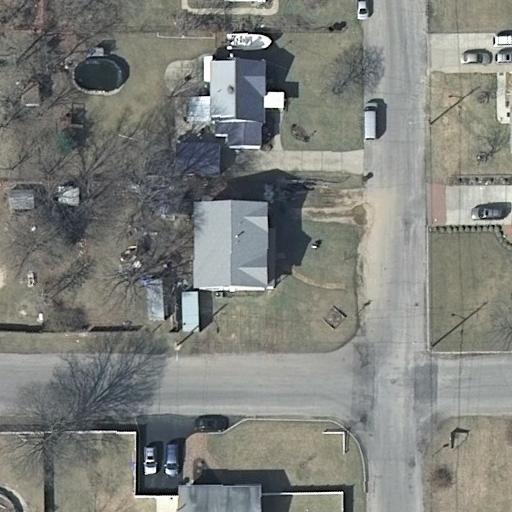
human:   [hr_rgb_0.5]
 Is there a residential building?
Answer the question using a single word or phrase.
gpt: yes

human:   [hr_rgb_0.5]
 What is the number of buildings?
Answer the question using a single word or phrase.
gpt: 5

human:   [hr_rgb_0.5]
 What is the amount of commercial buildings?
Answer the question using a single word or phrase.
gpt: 0

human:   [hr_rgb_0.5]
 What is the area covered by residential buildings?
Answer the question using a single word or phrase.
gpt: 900m2

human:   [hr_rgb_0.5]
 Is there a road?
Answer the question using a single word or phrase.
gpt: yes

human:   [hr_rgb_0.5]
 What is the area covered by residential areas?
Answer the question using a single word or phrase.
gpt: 10599m2

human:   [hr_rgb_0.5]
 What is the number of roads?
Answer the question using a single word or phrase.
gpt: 2

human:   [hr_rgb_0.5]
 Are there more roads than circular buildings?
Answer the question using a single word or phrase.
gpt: yes

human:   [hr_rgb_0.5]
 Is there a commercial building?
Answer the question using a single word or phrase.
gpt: no

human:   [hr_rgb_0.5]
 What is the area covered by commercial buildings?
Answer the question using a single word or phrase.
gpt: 0m2

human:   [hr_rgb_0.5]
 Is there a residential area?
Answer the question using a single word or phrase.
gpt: yes

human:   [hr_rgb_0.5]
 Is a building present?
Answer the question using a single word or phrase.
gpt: yes

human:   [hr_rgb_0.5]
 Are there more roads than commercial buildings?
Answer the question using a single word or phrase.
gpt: yes

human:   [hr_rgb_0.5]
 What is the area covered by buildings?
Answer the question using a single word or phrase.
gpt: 970m2

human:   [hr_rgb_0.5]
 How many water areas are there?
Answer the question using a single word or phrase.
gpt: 0

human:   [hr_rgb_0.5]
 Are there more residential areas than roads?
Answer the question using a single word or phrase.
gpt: no

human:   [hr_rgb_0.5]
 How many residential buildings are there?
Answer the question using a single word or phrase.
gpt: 4

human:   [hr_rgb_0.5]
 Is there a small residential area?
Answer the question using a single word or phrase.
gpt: no

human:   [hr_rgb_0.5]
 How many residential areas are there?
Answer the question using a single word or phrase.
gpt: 1

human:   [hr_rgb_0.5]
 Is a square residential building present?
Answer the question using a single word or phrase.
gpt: no

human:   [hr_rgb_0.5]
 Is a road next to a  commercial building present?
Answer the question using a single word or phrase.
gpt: no

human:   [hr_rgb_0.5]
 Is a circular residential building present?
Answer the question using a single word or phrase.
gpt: no

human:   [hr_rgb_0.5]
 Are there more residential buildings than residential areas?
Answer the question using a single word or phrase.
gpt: yes

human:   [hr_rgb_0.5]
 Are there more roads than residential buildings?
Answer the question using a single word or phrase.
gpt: no

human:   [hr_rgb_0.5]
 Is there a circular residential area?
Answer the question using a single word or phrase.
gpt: no

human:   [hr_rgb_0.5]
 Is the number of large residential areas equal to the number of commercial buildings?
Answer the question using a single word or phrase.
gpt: no

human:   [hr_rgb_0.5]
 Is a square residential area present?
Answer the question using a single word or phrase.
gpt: no

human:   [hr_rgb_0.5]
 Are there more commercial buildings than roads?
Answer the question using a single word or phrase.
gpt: no

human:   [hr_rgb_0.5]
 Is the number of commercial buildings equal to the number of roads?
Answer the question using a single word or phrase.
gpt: no

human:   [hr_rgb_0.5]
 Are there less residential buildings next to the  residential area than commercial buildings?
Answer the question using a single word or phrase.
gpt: no

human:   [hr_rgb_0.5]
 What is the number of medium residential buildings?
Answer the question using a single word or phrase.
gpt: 4

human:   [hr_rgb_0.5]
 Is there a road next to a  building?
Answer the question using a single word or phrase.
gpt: yes

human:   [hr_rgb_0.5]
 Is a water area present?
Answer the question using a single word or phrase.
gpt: no

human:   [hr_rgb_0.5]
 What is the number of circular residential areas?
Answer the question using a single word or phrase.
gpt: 0

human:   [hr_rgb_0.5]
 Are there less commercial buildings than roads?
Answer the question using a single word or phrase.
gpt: yes

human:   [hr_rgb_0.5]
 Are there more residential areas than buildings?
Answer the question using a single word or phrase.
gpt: no

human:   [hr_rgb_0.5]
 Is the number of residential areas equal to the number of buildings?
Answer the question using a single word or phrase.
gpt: no

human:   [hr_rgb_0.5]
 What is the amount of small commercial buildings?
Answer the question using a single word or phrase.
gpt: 0

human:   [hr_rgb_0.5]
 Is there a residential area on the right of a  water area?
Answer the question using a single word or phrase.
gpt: no

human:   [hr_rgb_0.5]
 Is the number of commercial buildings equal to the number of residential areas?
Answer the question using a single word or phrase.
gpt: no

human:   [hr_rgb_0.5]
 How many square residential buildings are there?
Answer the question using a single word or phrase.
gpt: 0

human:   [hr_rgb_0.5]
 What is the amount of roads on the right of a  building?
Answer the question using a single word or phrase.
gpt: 1

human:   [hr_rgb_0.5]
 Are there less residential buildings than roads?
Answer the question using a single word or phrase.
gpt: no

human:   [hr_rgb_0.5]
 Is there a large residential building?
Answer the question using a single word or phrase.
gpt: no

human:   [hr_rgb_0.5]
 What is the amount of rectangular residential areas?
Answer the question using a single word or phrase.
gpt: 1

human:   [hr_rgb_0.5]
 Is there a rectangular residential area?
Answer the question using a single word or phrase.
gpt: yes

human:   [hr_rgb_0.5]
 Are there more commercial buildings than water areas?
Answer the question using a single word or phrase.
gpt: no

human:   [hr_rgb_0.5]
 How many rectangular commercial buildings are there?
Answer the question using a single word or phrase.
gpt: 0

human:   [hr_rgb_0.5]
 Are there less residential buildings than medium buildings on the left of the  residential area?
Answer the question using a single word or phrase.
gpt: no

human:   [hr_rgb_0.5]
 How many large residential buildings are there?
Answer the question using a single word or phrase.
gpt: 0

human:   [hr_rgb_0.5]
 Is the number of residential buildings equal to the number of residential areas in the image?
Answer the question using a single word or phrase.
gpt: no

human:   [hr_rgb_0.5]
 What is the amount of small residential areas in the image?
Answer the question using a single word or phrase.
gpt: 0

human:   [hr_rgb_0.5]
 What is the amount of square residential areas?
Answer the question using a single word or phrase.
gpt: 0

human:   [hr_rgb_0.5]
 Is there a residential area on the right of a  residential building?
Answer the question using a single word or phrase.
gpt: no

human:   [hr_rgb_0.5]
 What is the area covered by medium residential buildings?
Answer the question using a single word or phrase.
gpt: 900m2

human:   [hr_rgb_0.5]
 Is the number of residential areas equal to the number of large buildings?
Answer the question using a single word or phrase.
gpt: no

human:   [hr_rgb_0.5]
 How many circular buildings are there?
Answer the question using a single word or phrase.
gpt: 0

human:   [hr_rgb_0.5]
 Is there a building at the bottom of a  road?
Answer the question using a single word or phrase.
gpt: yes

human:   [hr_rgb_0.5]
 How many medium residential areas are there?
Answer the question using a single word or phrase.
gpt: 0

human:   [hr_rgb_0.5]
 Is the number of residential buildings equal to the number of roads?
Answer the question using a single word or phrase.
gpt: no

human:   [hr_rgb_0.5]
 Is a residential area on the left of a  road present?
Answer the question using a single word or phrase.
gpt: yes

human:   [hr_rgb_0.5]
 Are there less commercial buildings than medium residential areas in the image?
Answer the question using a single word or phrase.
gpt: no

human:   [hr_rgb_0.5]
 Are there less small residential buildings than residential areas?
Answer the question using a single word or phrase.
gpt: yes

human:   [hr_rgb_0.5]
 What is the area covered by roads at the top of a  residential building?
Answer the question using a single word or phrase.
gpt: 0m2